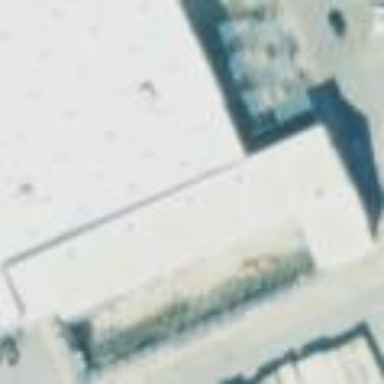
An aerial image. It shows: Garden centre housed in building.